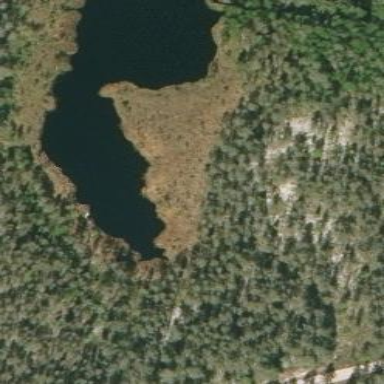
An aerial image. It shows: Lake with natural water.